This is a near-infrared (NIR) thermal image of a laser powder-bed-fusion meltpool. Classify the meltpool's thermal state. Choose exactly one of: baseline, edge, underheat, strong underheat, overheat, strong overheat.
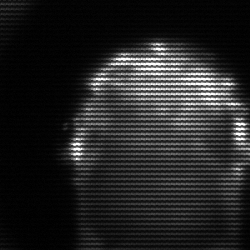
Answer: baseline